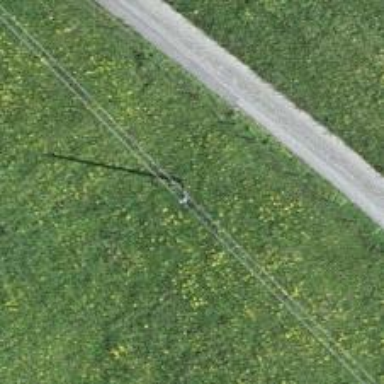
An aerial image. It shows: Power pole.